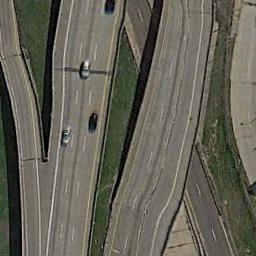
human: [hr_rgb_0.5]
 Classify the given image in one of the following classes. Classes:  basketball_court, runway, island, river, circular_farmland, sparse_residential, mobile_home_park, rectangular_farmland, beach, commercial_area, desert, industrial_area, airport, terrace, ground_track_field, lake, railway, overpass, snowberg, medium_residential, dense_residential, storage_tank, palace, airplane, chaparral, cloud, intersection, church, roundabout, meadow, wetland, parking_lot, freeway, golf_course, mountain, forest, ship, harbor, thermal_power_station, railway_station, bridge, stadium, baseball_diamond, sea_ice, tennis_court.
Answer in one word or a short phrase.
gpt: overpass